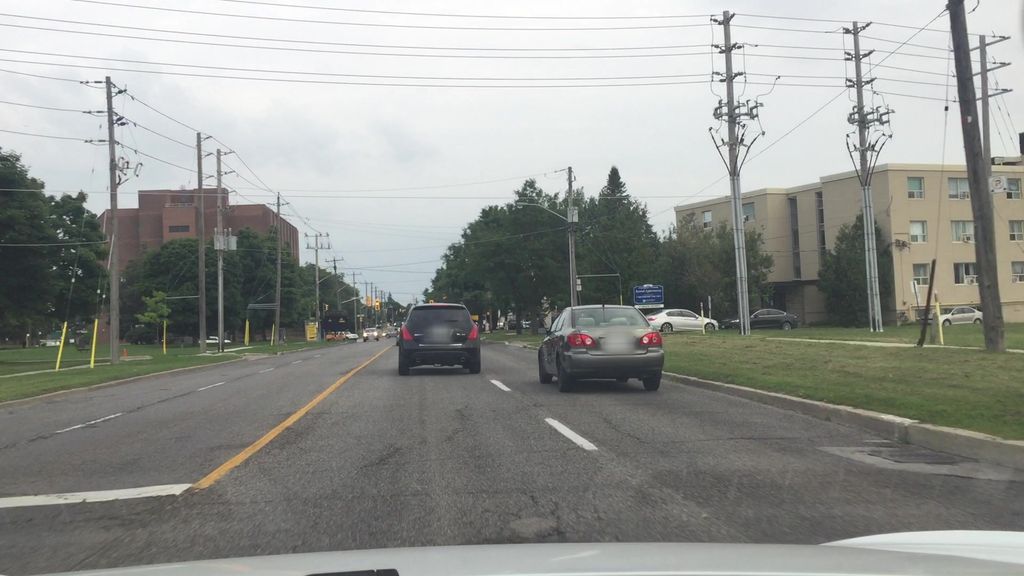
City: toronto